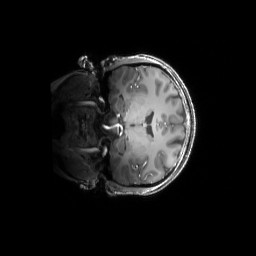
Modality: T1w
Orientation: coronal
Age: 25
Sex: female
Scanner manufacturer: siemens
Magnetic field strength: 6.98 T
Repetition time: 2.37 s
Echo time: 0.00231 s